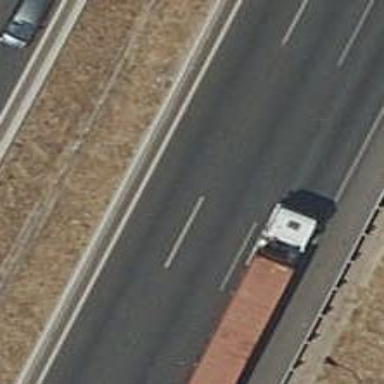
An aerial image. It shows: Asphalt motorway.